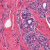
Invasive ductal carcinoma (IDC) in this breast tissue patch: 0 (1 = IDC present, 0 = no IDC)